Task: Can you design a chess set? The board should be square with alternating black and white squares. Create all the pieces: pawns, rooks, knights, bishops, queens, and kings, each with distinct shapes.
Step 62:
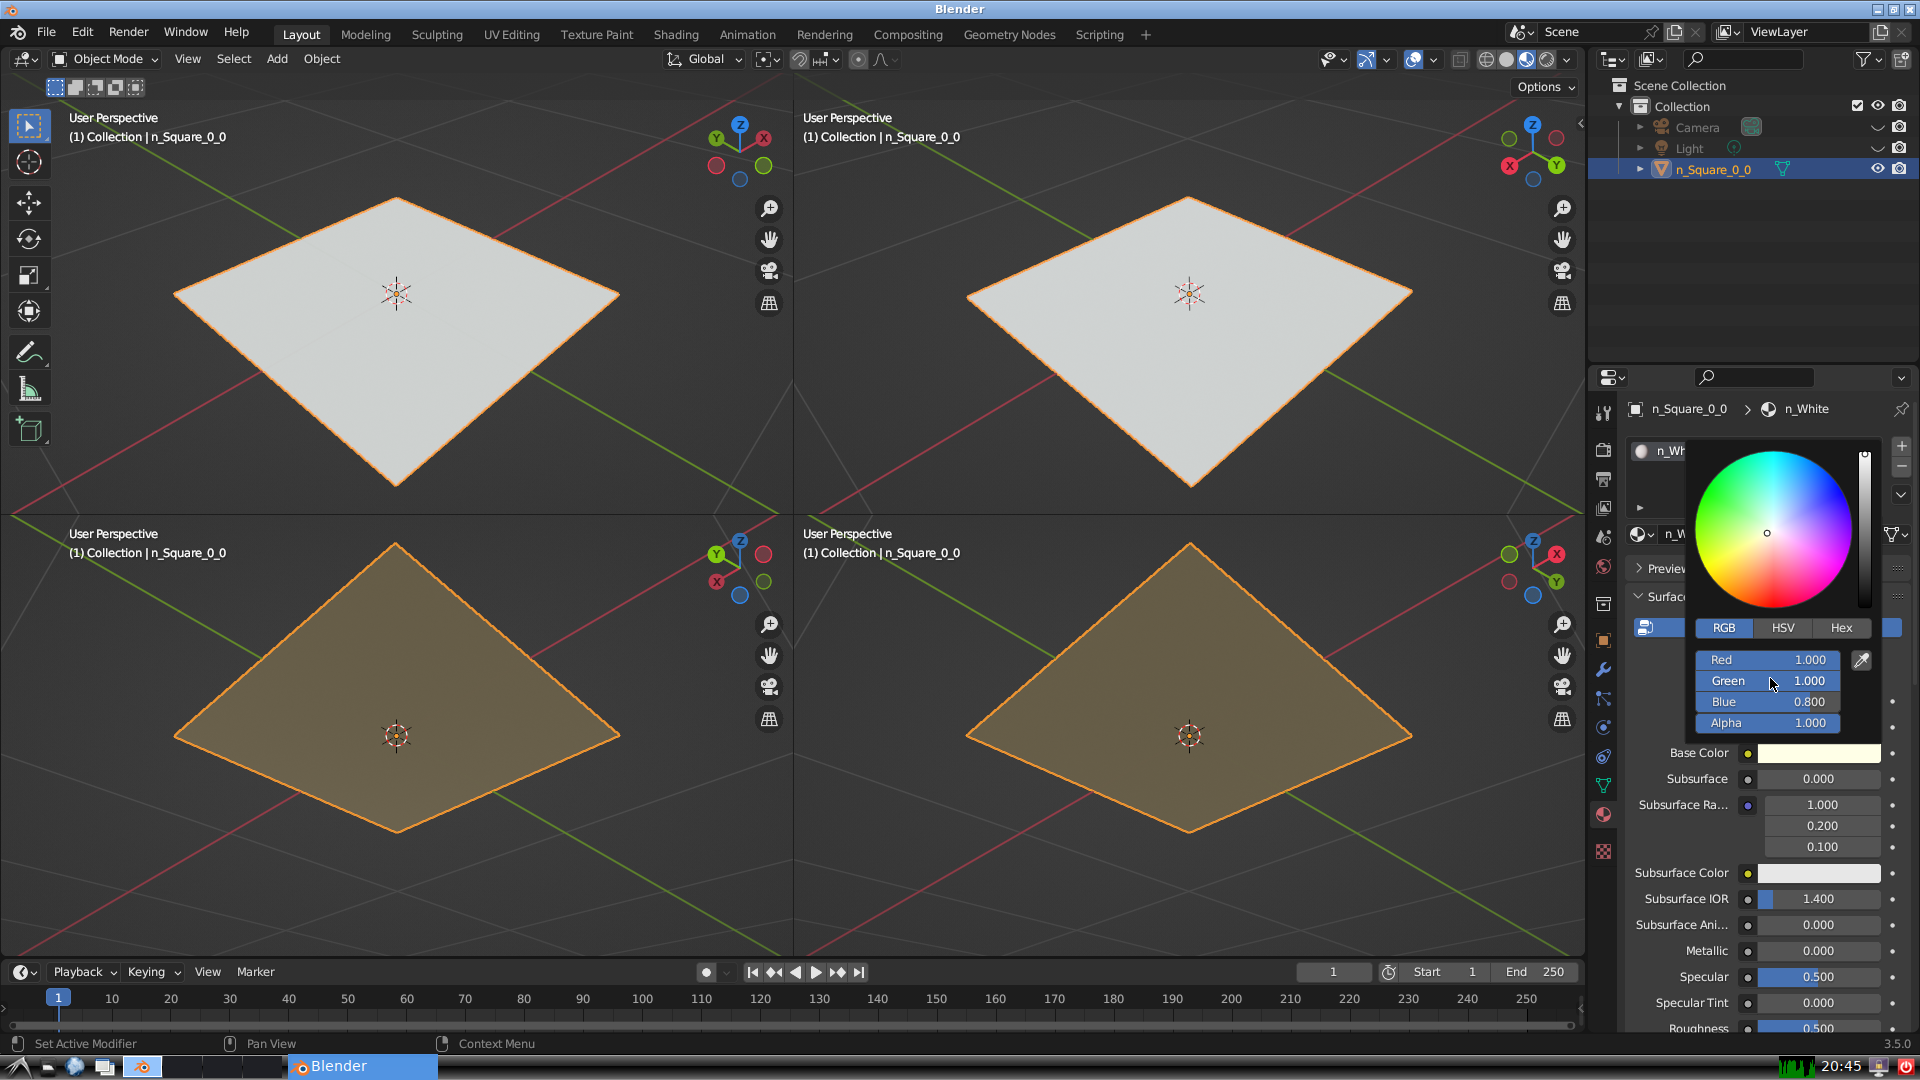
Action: {"mouse_move": [1770, 699]}